Aerial crown-view tile of a tropical tree (Barro Colorado Island, Panama), acquired 20240813:
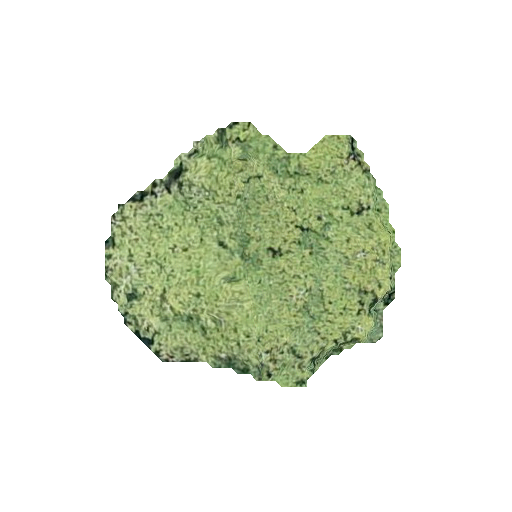
Species: Tachigali panamensis
GBIF accepted scientific name: Tachigali panamensis
Crown area: 85.585 m²